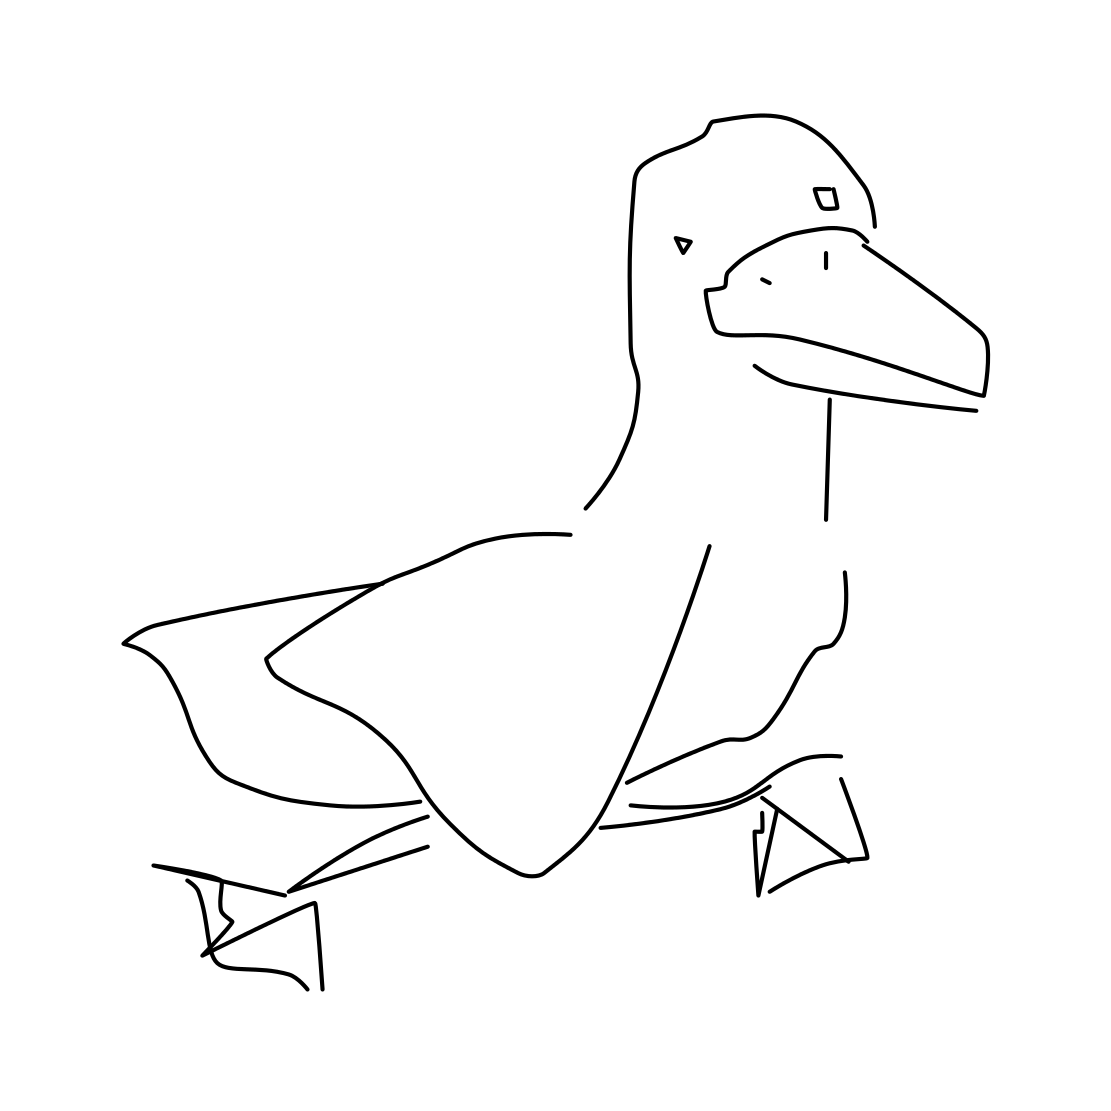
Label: duck